Question: I would like to represent a collection of interconnected nodes with connection strength on a graph of nodes.
Every node has a matrix of values between 0 and 1 for connection strength to all other nodes, I.E:
'''
[1.0000 0.1000 0.1200 0.0010]
[0.1000 1.0000 0.0820 0.0001]
...
'''
where the columns represent node strengths and rows nodes.
I want placement of nodes on the graph to be sensible - i.e. a group of strongly connected nodes should be relatively grouped together on the graph.
How would this easiest be done in Matlab? I've seen 'gplot' but I'm not sure if it does quite what I'm after.

Here's an example, simple matrix:
'''
strengths=[1,0,0,0,0,0,0,0,0,0,0,0.909090909091,0,0,0,0,0,0,0,0,0,0,0,0,0,0,0,0,0,0,0,0,0,0,0,0
0,1,0,0,0,0,0,0,0,0,0,0.909090909091,0,0,0,0,0,0,0,0,0,0,0,0,0,0,0,0,0,0,0,0,0,0,0,0
0,0,1,0,0,0,0,0,0,0,0,0.909090909091,0,0,0,0,0,0,0,0,0,0,0,0,0,0,0,0,0,0,0,0,0,0,0,0
0,0,0,1,0,0,0,0,0,0,0,0.909090909091,0,0,0,0,0,0,0,0,0,0,0,0,0,0,0,0,0,0,0,0,0,0,0,0
0,0,0,0,1,0,0,0,0,0,0,0.909090909091,0,0,0,0,0,0,0,0,0,0,0,0,0,0,0,0,0,0,0,0,0,0,0,0
0,0,0,0,0,1,0,0,0,0,0,0.909090909091,0,0,0,0,0,0,0,0,0,0,0,0,0,0,0,0,0,0,0,0,0,0,0,0
0,0,0,0,0,0,1,0,0,0,0,0.909090909091,0,0,0,0,0,0,0,0,0,0,0,0,0,0,0,0,0,0,0,0,0,0,0,0
0,0,0,0,0,0,0,1,0,0,0,0.909090909091,0,0,0,0,0,0,0,0,0,0,0,0,0,0,0,0,0,0,0,0,0,0,0,0
0,0,0,0,0,0,0,0,1,0,0,0.909090909091,0,0,0,0,0,0,0,0,0,0,0,0,0,0,0,0,0,0,0,0,0,0,0,0
0,0,0,0,0,0,0,0,0,1,0,0.909090909091,0,0,0,0,0,0,0,0,0,0,0,0,0,0,0,0,0,0,0,0,0,0,0,0
0,0,0,0,0,0,0,0,0,0,1,1.0,0,0,0,0,0,0,0,0,0,0,0,0,0,0,0,0,0,0,0,0,0,0,0,0
0,0,0,0,0,0,0,0,0,0,0.909090909091,1,0,0,0,0,0,0,0,0,0,0,0,0,0,0,0,0,0,0,0,0,0,0,0,0
0,0,0,0,0,0,0,0,0,0,0,0,1,0,0,0,0,0,0,0,0,0.909090909091,0,0,0,0,0,0,0,0,0,0,0,0,0,0
0,0,0,0,0,0,0,0,0,0,0,0,0,1,0,0,0,0,0,0,0,0.909090909091,0,0,0,0,0,0,0,0,0,0,0,0,0,0
0,0,0,0,0,0,0,0,0,0,0,0,0,0,1,0,0,0,0,0,0,0.909090909091,0,0,0,0,0,0,0,0,0,0,0,0,0,0
0,0,0,0,0,0,0,0,0,0,0,0,0,0,0,1,0,0,0,0,0,0.909090909091,0,0,0,0,0,0,0,0,0,0,0,0,0,0
0,0,0,0,0,0,0,0,0,0,0,0,0,0,0,0,1,0,0,0,0,0.909090909091,0,0,0,0,0,0,0,0,0,0,0,0,0,0
0,0,0,0,0,0,0,0,0,0,0,0,0,0,0,0,0,1,0,0,0,0.909090909091,0,0,0,0,0,0,0,0,0,0,0,0,0,0
0,0,0,0,0,0,0,0,0,0,0,0,0,0,0,0,0,0,1,0,0,0.909090909091,0,0,0,0,0,0,0,0,0,0,0,0,0,0
0,0,0,0,0,0,0,0,0,0,0,0,0,0,0,0,0,0,0,1,0,0.909090909091,0,0,0,0,0,0,0,0,0,0,0,0,0,0
0,0,0,0,0,0,0,0,0,0,0,0,0,0,0,0,0,0,0,0,1,1.0,0,0,0,0,0,0,0,0,0,0,0,0,0,0
0,0,0,0,0,0,0,0,0,0,0,0,0,0,0,0,0,0,0,0,0.909090909091,1,0,0,0,0,0,0,0,0,0,0,0,0,0,0
0,0,0,0,0,0,0,0,0,0,0,0,0,0,0,0,0,0,0,0,0,0,1,0,0,0,0,0,0,0,0,0,0,0,0,0
0,0,0,0,0,0,0,0,0,0,0,0,0,0,0,0,0,0,0,0,0,0,0,1,0,0,0,0,0,0,0,0,0,0,0,0
0,0,0,0,0,0,0,0,0,0,0,0,0,0,0,0,0,0,0,0,0,0,0,0,1,1.0,0,0,0,0,0,0,0,0,0,0
0,0,0,0,0,0,0,0,0,0,0,0,0,0,0,0,0,0,0,0,0,0,0,0,0.909090909091,1,0,0,0,0,0,0,0,0,0,0
0,0,0,0,0,0,0,0,0,0,0,0,0,0,0,0,0,0,0,0,0,0,0,0,0,0,1,0,0,0,0,0,0,0,0,0
0,0,0,0,0,0,0,0,0,0,0,0,0,0,0,0,0,0,0,0,0,0,0,0,0,0,0,1,1.0,0,0,0,0,0,0,0
0,0,0,0,0,0,0,0,0,0,0,0,0,0,0,0,0,0,0,0,0,0,0,0,0,0,0,0.909090909091,1,0,0,0,0,0,0,0
0,0,0,0,0,0,0,0,0,0,0,0,0,0,0,0,0,0,0,0,0,0,0,0,0,0,0,0,0,1,0,0,0,0,0,0
0,0,0,0,0,0,0,0,0,0,0,0,0,0,0,0,0,0,0,0,0,0,0,0,0,0,0,0,0,0,1,0,0,0,0,0
0,0,0,0,0,0,0,0,0,0,0,0,0,0,0,0,0,0,0,0,0,0,0,0,0,0,0,0,0,0,0,1,0,0,0,0
0,0,0,0,0,0,0,0,0,0,0,0,0,0,0,0,0,0,0,0,0,0,0,0,0,0,0,0,0,0,0,0,1,0,0,0
0,0,0,0,0,0,0,0,0,0,0,0,0,0,0,0,0,0,0,0,0,0,0,0,0,0,0,0,0,0,0,0,0,1,1.0,0
0,0,0,0,0,0,0,0,0,0,0,0,0,0,0,0,0,0,0,0,0,0,0,0,0,0,0,0,0,0,0,0,0,0.909090909091,1,0
0,0,0,0,0,0,0,0,0,0,0,0,0,0,0,0,0,0,0,0,0,0,0,0,0,0,0,0,0,0,0,0,0,0,0,1]
'''
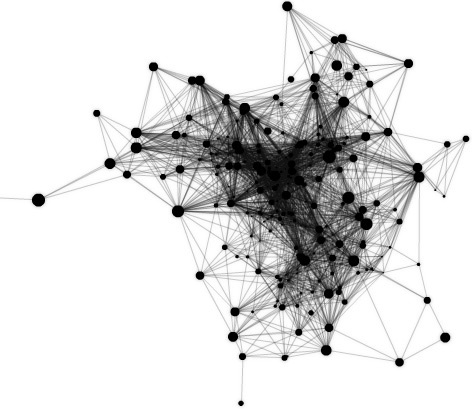
Answer: I am showing you my try, but unfortunately I haven't figured it how to define the XY positions of the points depending their distance to others....
However i leave here a piece of code that plots a similar graph of what you want, but instead of the position of the nodes for "strongness" I change the colour of the line between them.
For a more colorful plot you can change the grayscale colour to a colormap (i.e 'jet').
I hope someone else can solve it better!
'''
% your stegths are of 1,0.9 or 0 value. I suppose that in general you have
% 0-1 range, so just for this example, i am going to comvert the 0.9 into
% 0.5, so you can see the changes in colour.
strengths(strengths>0&strengths<1)=0.5;
w=sum(strengths,2);
w=w/max(w);
% I dont have any idea how to do this....
% so I will create random points. Sorry :(
XY=rand(size(strengths,1),2);
isconect=strengths>0;
h=figure
hold on
for ii=1:size(strengths,1)
plot(XY(ii,1),XY(ii,2),'k.','markersize',50*w(ii))
for jj=1:sum(isconect(ii,:))-1
idx=find(isconect(ii,:));
idx=idx(jj+1);
wc=strengths(ii,idx);
plot([XY(ii,1) XY(idx,1)],[XY(ii,2) XY(idx,2)],'color',ones(3,1)*(1-wc),'linewidth',2*wc)
end
end
set(gcf, 'Color', [1,1,1]);
axis off;
'''

To avoid lines being plot on top of the circles, just change the order of plotting (i.e. plot the points after the lines). My bad, I just did it in a hurry.